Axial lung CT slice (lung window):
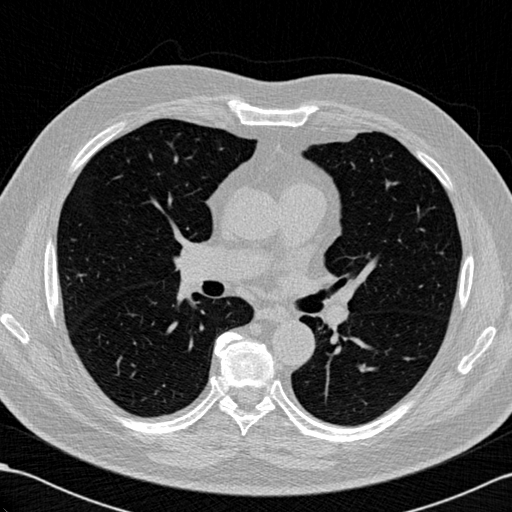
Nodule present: no